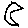
Label: moon